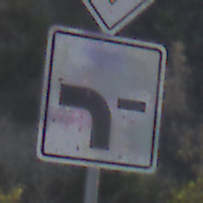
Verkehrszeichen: VerlaufVorfahrtsstrasse6
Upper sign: Vorfahrtsstrasse
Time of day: MorningAfternoon
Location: Outdoor (Nature)
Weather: Clear
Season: NotSpecified
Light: Natural